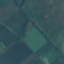
Land use / land cover class: AnnualCrop